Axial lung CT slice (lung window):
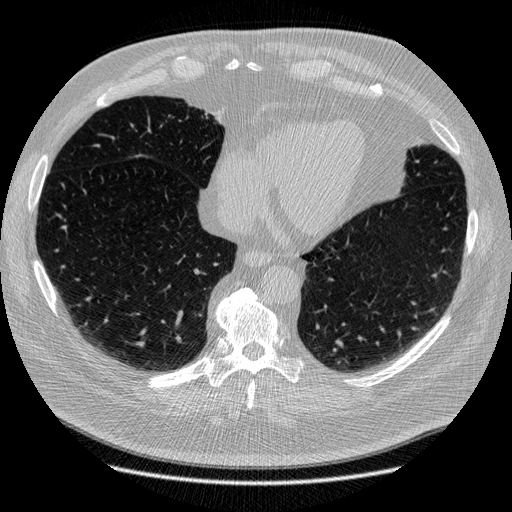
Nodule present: no